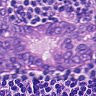
Metastatic tissue present: yes